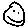
Label: smiley face